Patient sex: F
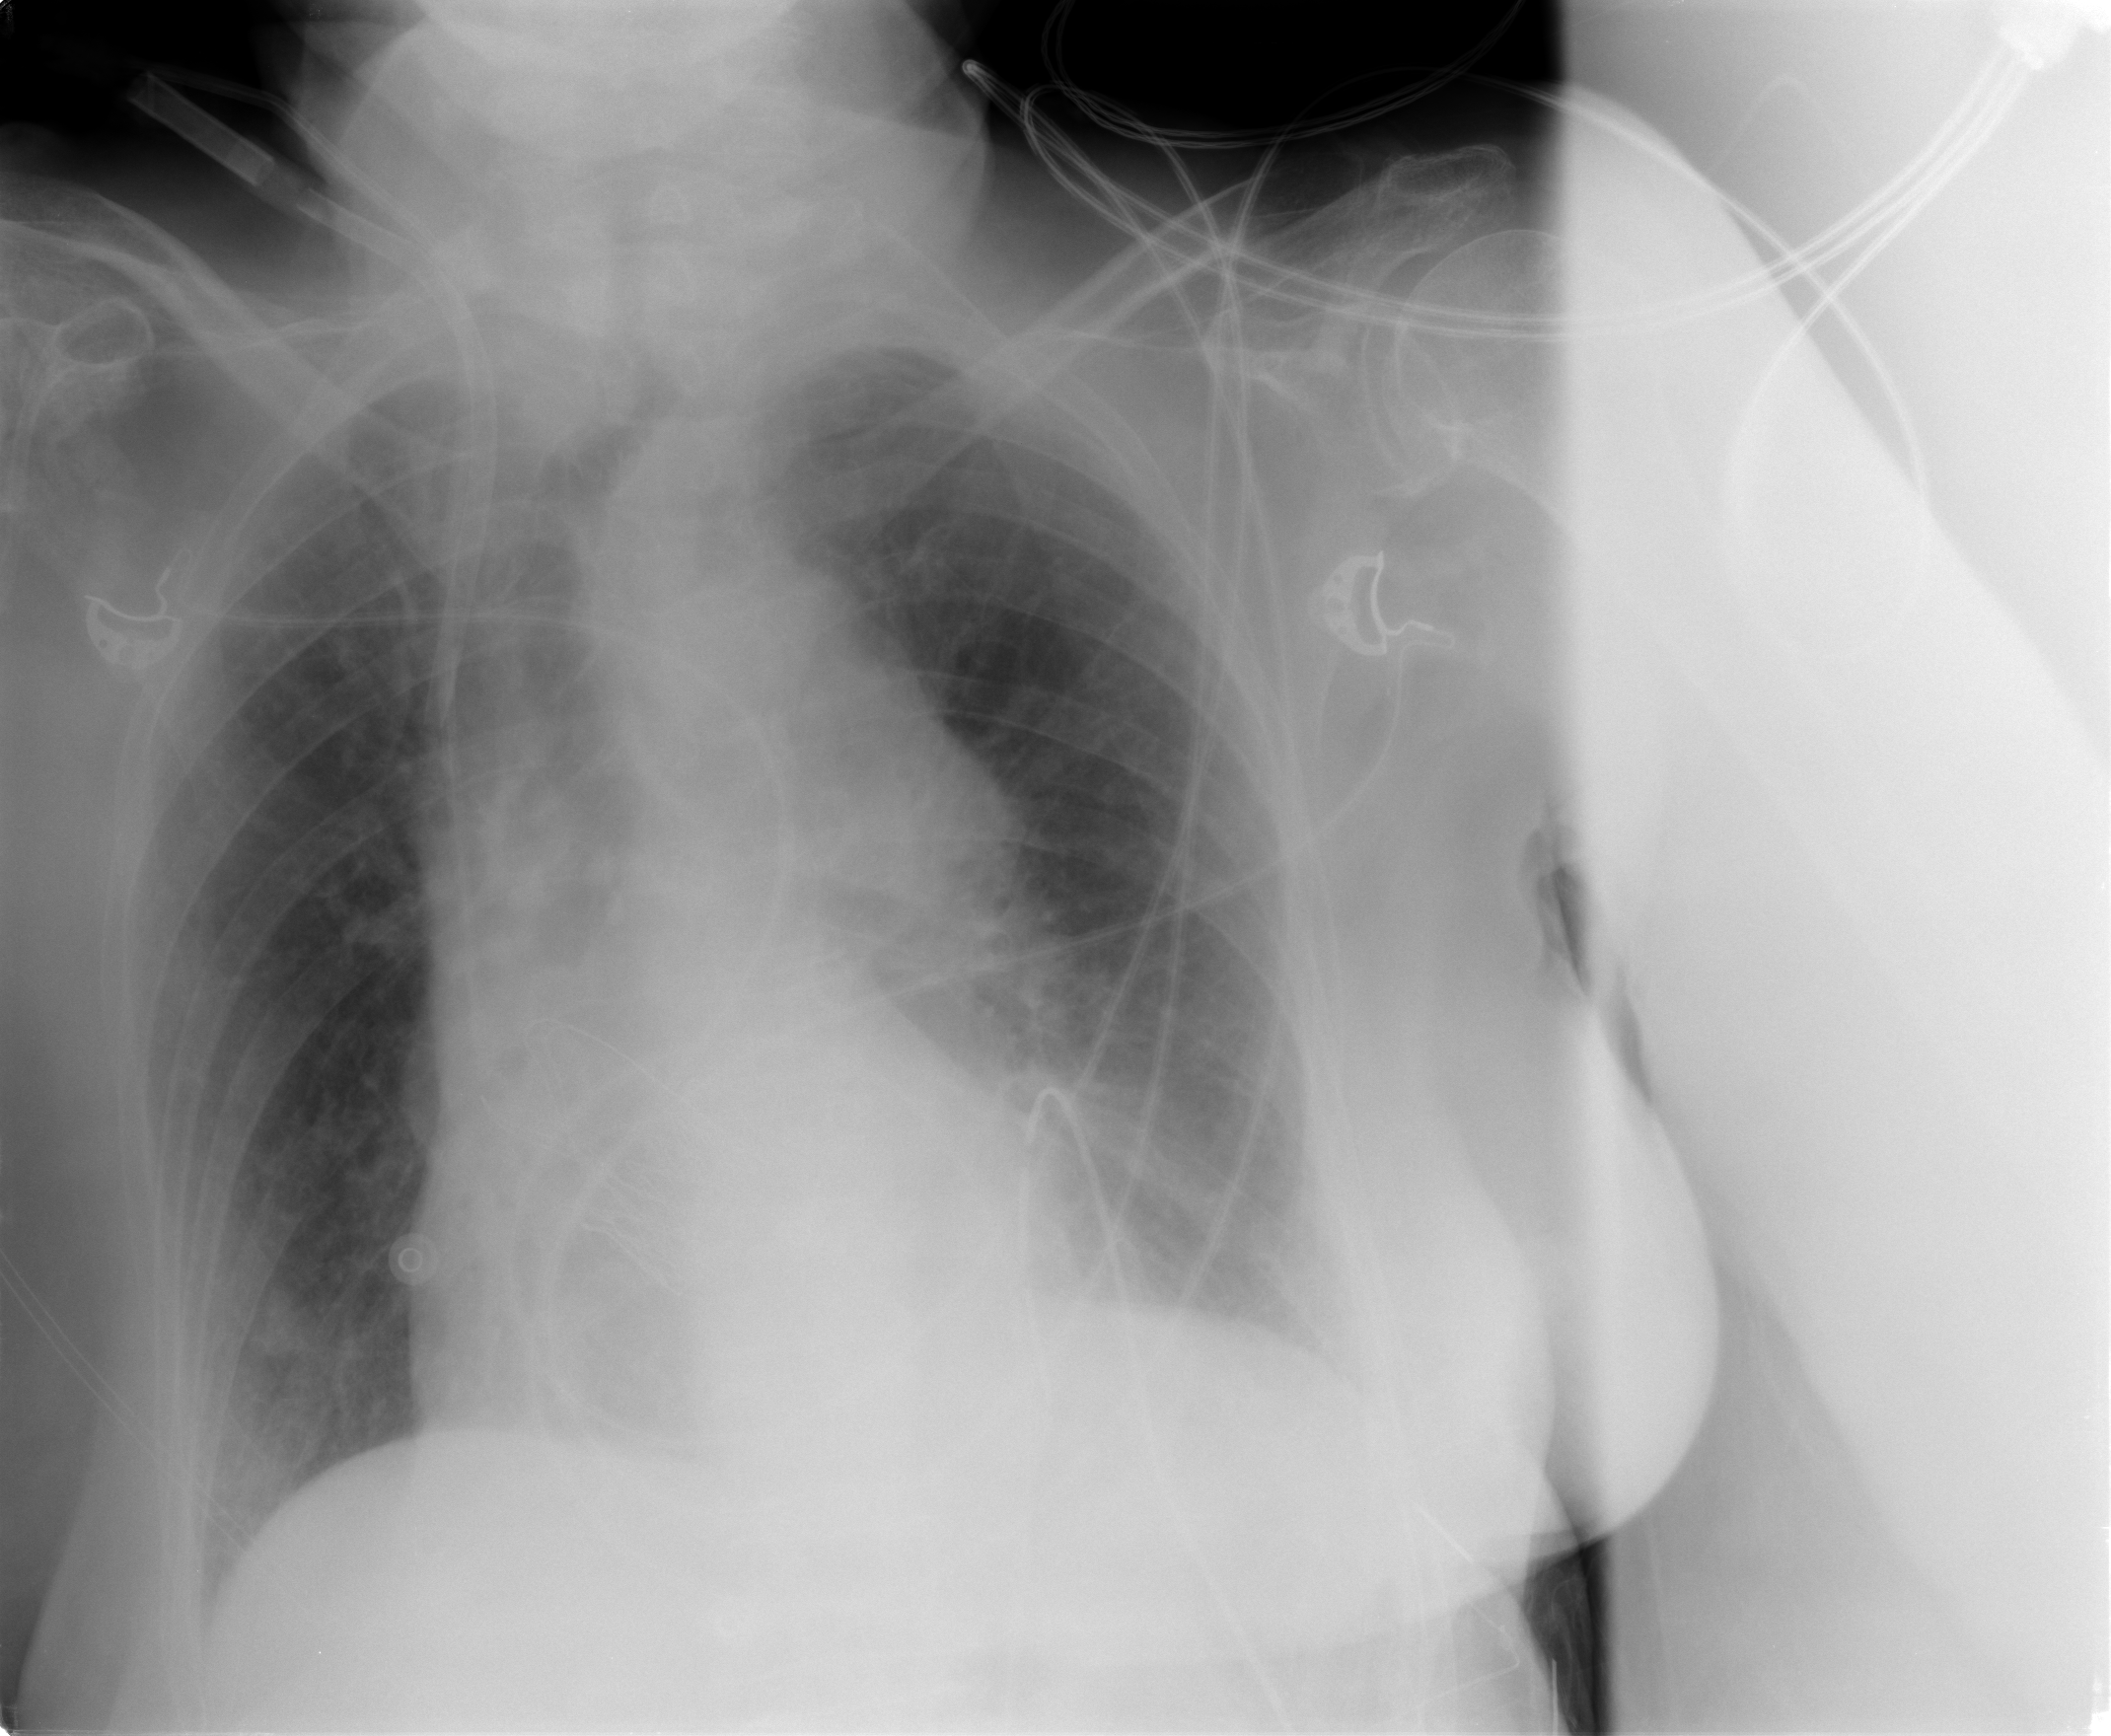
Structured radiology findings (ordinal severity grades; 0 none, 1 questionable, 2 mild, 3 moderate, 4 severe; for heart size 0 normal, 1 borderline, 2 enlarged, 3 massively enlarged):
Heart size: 0
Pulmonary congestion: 0
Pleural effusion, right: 0
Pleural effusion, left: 2
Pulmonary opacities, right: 0
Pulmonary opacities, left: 0
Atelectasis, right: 0
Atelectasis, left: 2